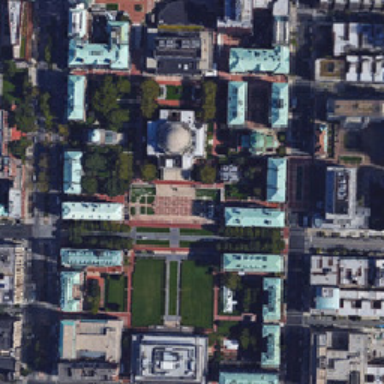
The opposite side is the red and white educational building opposite the two green playgrounds .